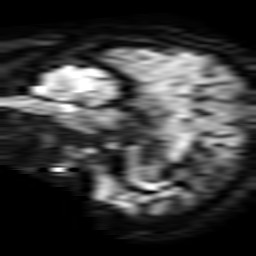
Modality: TRACE
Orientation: sagittal
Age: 74
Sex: male
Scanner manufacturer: philips
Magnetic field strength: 3 T
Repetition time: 3.762 s
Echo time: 0.06024 s